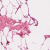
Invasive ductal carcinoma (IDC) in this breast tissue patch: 0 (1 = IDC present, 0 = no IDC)